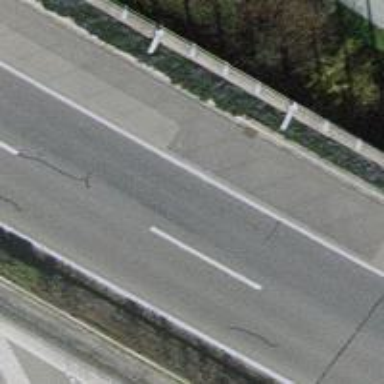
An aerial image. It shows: Motorway bridge with asphalt surface.